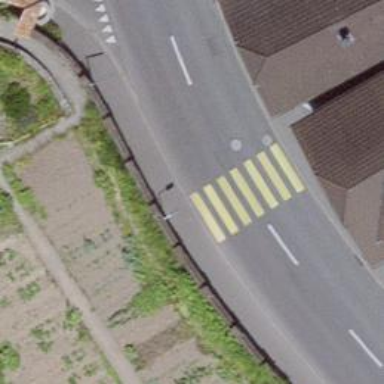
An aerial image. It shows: Marked road crossing.